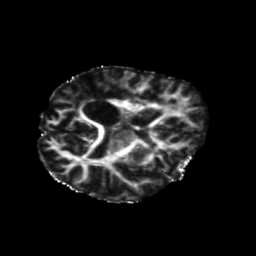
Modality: FA
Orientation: axial
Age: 62
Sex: female
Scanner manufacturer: siemens
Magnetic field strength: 3 T
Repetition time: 5.25 s
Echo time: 0.08 s